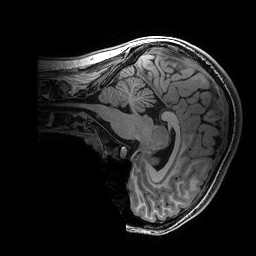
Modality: T1w
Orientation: sagittal
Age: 19
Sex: female
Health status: ill
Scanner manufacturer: ge
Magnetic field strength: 3 T
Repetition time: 0.007664 s
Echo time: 0.00342 s